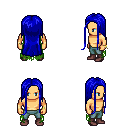
a pixel art fantasy rpg character, male body template, human, tanned skin, green tattered cape, teal pants, blue extra-long hairstyle, bracelets, maroon shoes, four views (front, back, left, right), 2x2 character sprite sheet, small pixel art, hard edges, no anti-aliasing